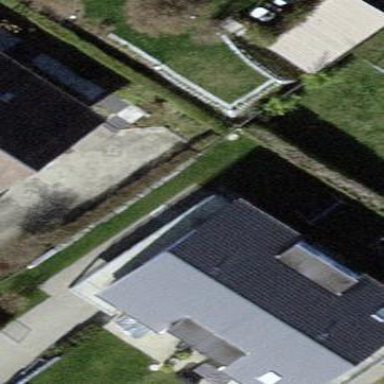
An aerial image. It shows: Semidetached house with gabled roof.